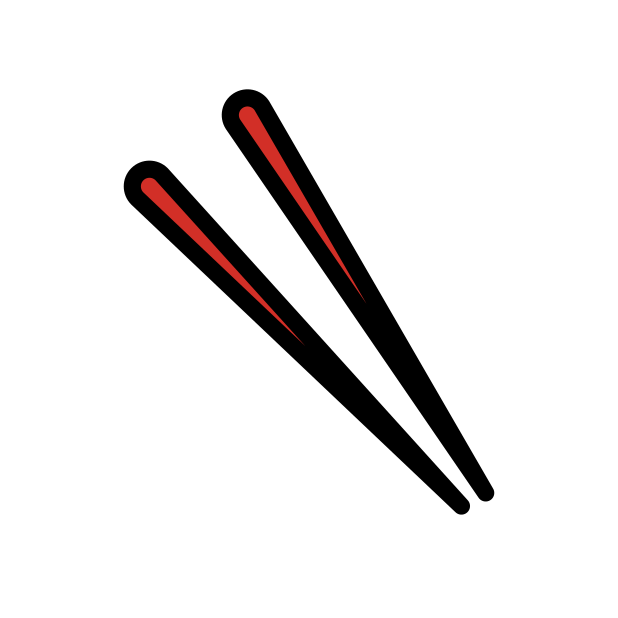
chopsticks